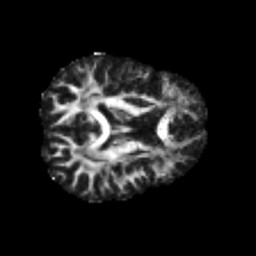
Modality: FA
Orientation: axial
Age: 43
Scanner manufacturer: philips
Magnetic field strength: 3 T
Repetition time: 8.608 s
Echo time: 0.1268 s